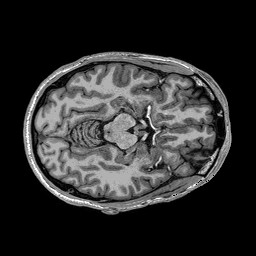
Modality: T1w
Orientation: coronal
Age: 39
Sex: male